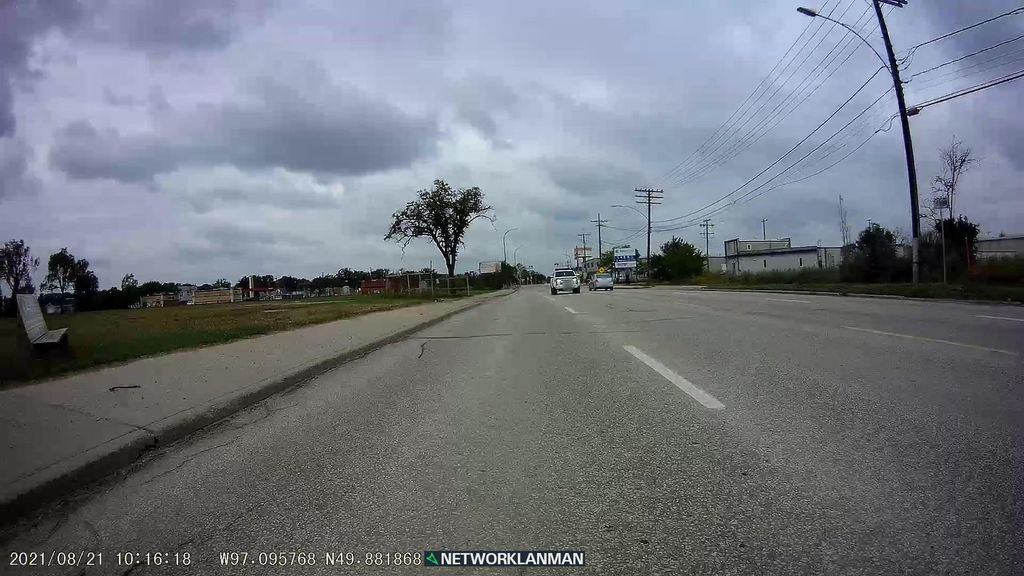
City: winnipeg